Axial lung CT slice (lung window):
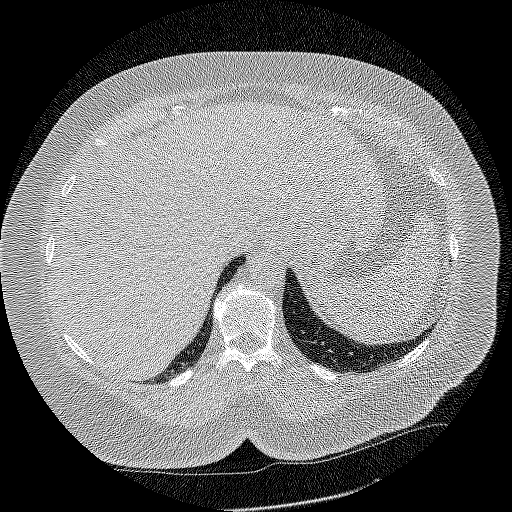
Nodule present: no